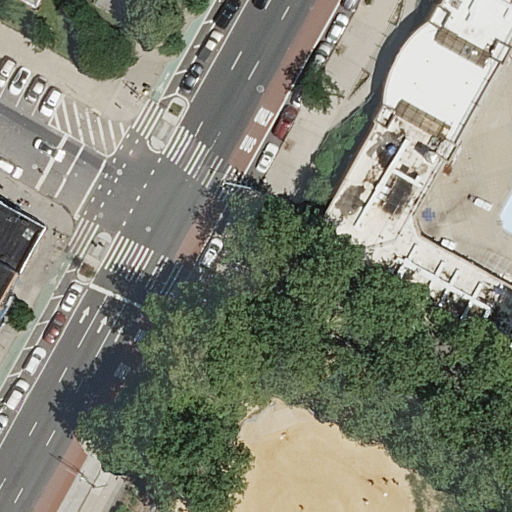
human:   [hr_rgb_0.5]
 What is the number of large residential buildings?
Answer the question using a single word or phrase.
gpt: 1

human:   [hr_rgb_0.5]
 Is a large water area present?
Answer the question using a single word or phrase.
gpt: no

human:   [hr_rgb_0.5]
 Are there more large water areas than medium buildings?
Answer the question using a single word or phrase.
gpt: no

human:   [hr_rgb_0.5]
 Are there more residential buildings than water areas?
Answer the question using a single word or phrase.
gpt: yes

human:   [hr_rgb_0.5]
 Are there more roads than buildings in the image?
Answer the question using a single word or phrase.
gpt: yes

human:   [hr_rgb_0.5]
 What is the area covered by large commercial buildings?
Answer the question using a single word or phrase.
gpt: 0m2

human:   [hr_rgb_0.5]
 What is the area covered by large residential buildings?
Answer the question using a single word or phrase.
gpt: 632m2

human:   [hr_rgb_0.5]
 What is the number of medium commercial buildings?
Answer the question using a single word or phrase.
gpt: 0

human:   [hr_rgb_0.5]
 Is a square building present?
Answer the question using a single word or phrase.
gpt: no

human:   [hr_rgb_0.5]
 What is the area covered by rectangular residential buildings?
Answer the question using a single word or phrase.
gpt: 226m2

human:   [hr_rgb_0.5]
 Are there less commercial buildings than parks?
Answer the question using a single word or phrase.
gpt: yes

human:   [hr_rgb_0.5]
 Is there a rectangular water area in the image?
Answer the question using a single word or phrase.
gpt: yes

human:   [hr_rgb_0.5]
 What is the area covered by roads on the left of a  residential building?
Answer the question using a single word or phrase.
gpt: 0m2

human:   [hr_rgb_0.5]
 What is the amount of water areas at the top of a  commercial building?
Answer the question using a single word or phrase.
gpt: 0

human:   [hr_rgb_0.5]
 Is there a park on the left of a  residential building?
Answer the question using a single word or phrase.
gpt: no

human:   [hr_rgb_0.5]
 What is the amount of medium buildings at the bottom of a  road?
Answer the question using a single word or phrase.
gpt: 0

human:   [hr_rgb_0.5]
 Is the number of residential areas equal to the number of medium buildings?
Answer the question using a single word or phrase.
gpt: yes

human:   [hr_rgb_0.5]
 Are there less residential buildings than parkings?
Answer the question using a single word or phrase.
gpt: no

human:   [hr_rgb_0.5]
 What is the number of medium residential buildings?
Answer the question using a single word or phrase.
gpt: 1

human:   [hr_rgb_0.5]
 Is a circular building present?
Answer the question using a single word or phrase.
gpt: no

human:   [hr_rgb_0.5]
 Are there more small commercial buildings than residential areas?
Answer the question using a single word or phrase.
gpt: no

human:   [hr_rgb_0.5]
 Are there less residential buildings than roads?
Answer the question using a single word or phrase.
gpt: yes

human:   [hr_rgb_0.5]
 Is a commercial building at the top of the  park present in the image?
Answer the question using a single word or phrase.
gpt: no

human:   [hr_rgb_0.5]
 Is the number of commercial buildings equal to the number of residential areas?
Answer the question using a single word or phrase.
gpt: no

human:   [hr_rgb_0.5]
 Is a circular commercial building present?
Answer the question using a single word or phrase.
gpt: no

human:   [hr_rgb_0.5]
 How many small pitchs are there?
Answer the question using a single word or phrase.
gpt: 1

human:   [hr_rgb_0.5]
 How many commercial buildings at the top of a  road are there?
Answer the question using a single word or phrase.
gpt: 0

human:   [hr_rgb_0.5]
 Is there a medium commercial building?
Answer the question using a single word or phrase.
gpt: no

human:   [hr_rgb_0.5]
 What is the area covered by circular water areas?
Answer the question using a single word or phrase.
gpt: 0m2

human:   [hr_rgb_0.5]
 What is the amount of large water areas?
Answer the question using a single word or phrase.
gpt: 0

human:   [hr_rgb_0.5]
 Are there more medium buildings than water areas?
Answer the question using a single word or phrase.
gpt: no

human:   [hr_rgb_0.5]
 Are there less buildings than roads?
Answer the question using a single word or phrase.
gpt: yes

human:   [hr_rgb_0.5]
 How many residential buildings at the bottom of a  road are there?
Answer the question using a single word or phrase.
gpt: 2

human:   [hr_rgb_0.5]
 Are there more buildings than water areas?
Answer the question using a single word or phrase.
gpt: yes

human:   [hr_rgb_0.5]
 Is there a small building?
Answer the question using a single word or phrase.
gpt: yes

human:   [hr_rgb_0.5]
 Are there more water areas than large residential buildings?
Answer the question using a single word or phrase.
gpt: no